Question: I didn't write this code and I'm having trouble figuring out why I'm getting the following the error at the first 'e.preventDefault()'. I've tried moving that code around within the '.click' event handler, passing it to 'function(e){}', replacing it with 'return false', declaring it 'var e = $(this.href)' (don't laugh, I'm trying to learn), I've checked the value being returned in the 'a href' and it is returning the correct 'hash'. The video plays, but I'm getting this error when I run the IE debugger. Would someone please tell me how to properly debug and fix this. Thanks

HTML
'''
<a href="#video1" class="blueBtn modal" style="width:150px;"><span>Watch Video <img width="10" height="17" src="images/bluebtn.png"></span></a></div>
'''
Javascript
'''
// FANCY BOX
$("a.modal").click(function(){
var inline=$(this).attr('href');
$.fancybox({
'transitionIn' : 'none',
'transitionOut' : 'none',
'href' : inline,
'onComplete' : function(){
$(inline+' .flowPlayer').videoPlayer();
$.fancybox.center(true);
},
'onClosed' : function(){loc();}
});
e.preventDefault();
});
$(".print").click(function(e){
window.open("print-docs/"+$(this).parent().attr('id')+".html","print","width=1,height=1");
e.preventDefault();
});
function loc(){
var location=window.location.href;
var replaceHash=location.replace(document.location.hash,"");
window.location.assign(replaceHash);
}
'''
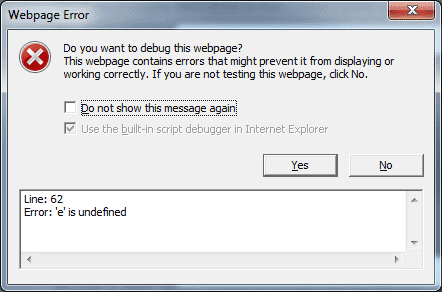
Answer: Should be
'''
$("a.modal").click(function(e) { // Note the "e" parameter
// etc
});
'''
... instead, just like in the second click handler. See, both these functions are supplied with the <URL>